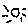
Label: sun